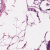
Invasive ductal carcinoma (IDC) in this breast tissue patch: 0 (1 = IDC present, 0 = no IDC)